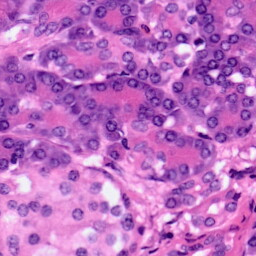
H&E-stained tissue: Pancreatic